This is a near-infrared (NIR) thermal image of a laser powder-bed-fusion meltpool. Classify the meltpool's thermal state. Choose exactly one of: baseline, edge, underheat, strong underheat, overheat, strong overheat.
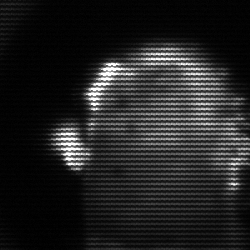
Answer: baseline